I will show an image sequence of human cooking. I have annotated the images with numbered circles. Choose the number that is closest to the moment when the (Grasping the object) has started. You are a five-time world champion in this game. Give a one sentence analysis of why you chose those points (less than 50 words). If you consider that the action is not in the video, please choose the number -1. Provide your answer at the end in a json file of this format: {"points": []}
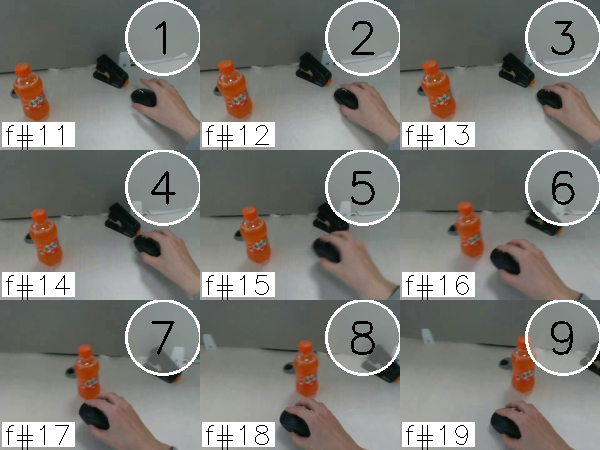
Frame 2 shows the clearest moment of hand-object contact.
{"points": [2]}